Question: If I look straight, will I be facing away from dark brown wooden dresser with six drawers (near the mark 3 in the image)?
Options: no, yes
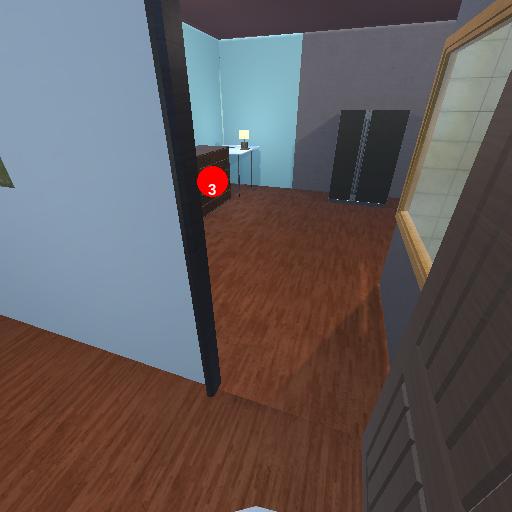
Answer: no